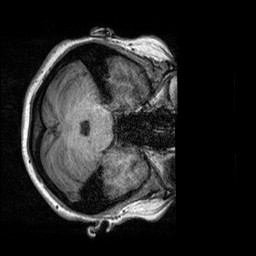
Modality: T1w
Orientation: axial
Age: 30
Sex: female
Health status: healthy
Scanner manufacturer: siemens
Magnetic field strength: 3 T
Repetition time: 2.3 s
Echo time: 0.00303 s